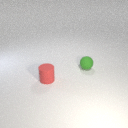
small red rubber cylinder in front of small green rubber sphere